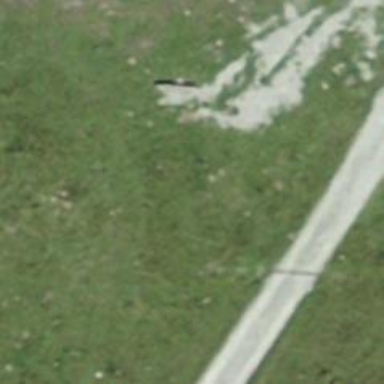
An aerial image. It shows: Bench.